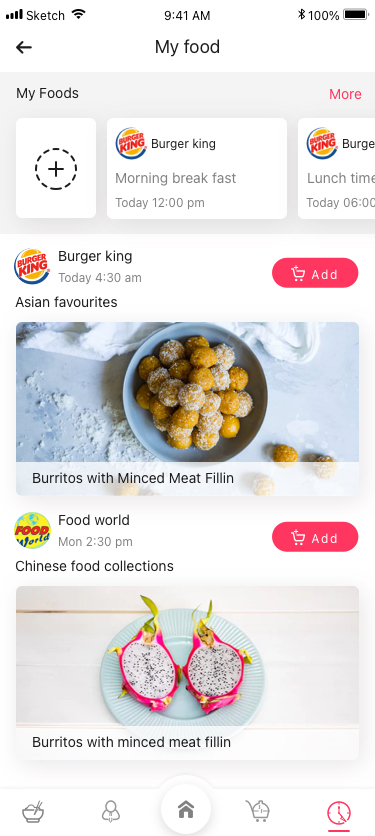
Text in this UI design:
Food world
Mon 2:30 pm
Chinese food collections
Add
Burritos with minced meat fillin
My Foods
More
Morning break fast
Today 12:00 pm
Burger king
Lunch time
Today 06:00 pm
Burger king
Burger king
Today 4:30 am
Asian favourites
Add
Burritos with Minced Meat Fillin